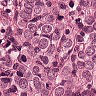
Metastatic tissue present: yes